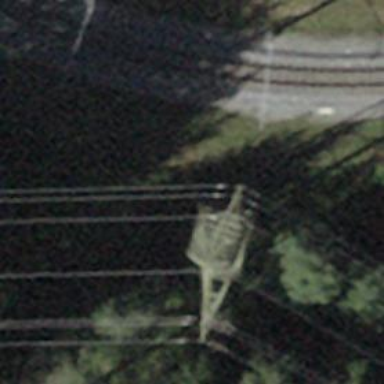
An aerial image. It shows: Lattice structure tower.